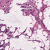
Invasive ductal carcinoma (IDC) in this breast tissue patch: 1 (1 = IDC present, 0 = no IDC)